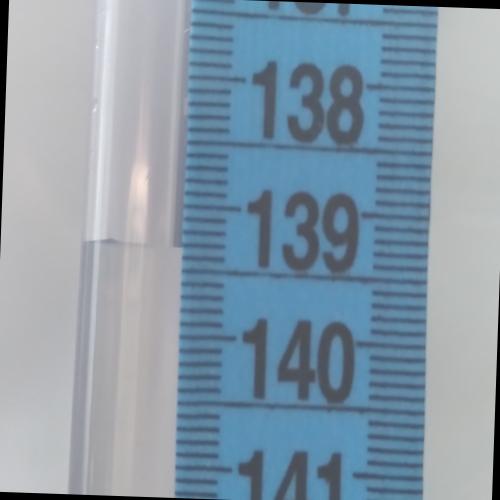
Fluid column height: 139.3 cm